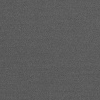
Atmospheric dust classification: dusty